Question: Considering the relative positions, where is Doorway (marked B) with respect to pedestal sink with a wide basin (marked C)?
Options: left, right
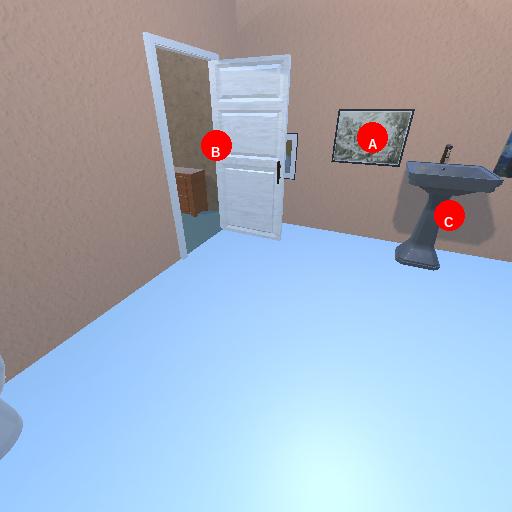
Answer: left